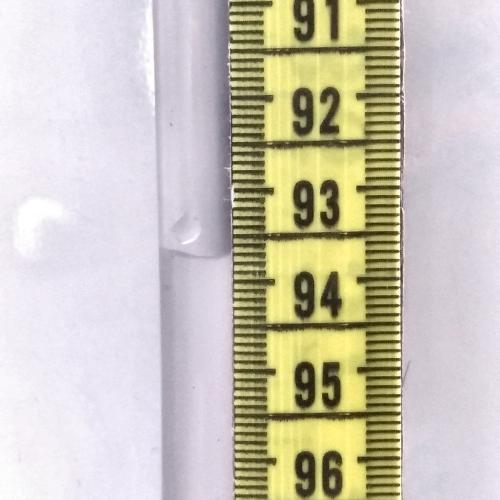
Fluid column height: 93.7 cm